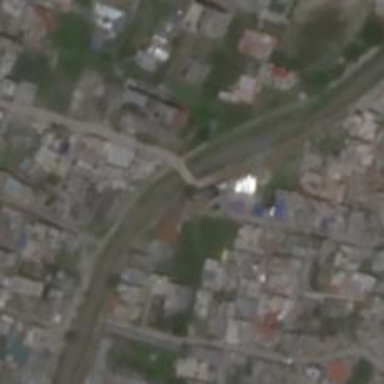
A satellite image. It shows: Residential road with bridge.